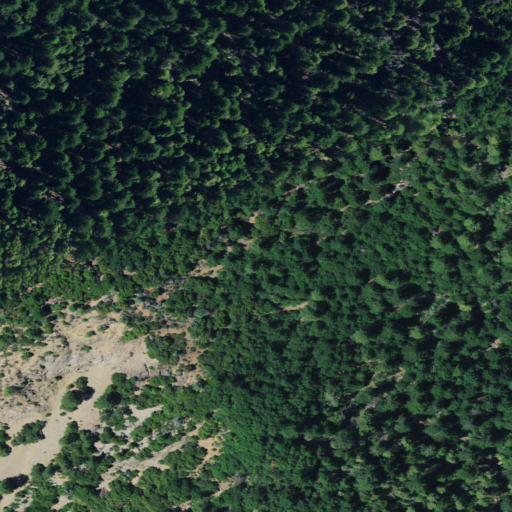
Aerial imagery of ridge(s) in California named Halsey Ridge containing evergreen forest and shrub